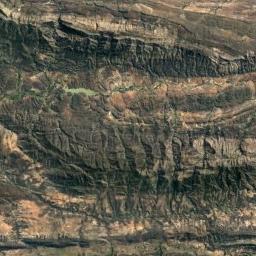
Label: mountain